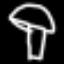
Label: mushroom